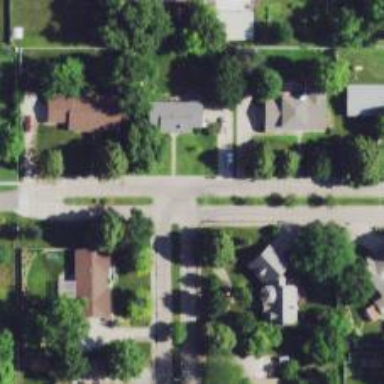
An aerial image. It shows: Residential road.